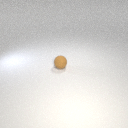
small brown rubber sphere